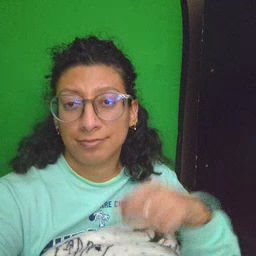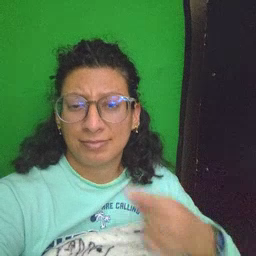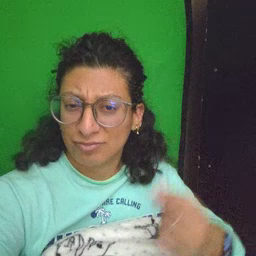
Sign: owie